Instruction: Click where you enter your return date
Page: home
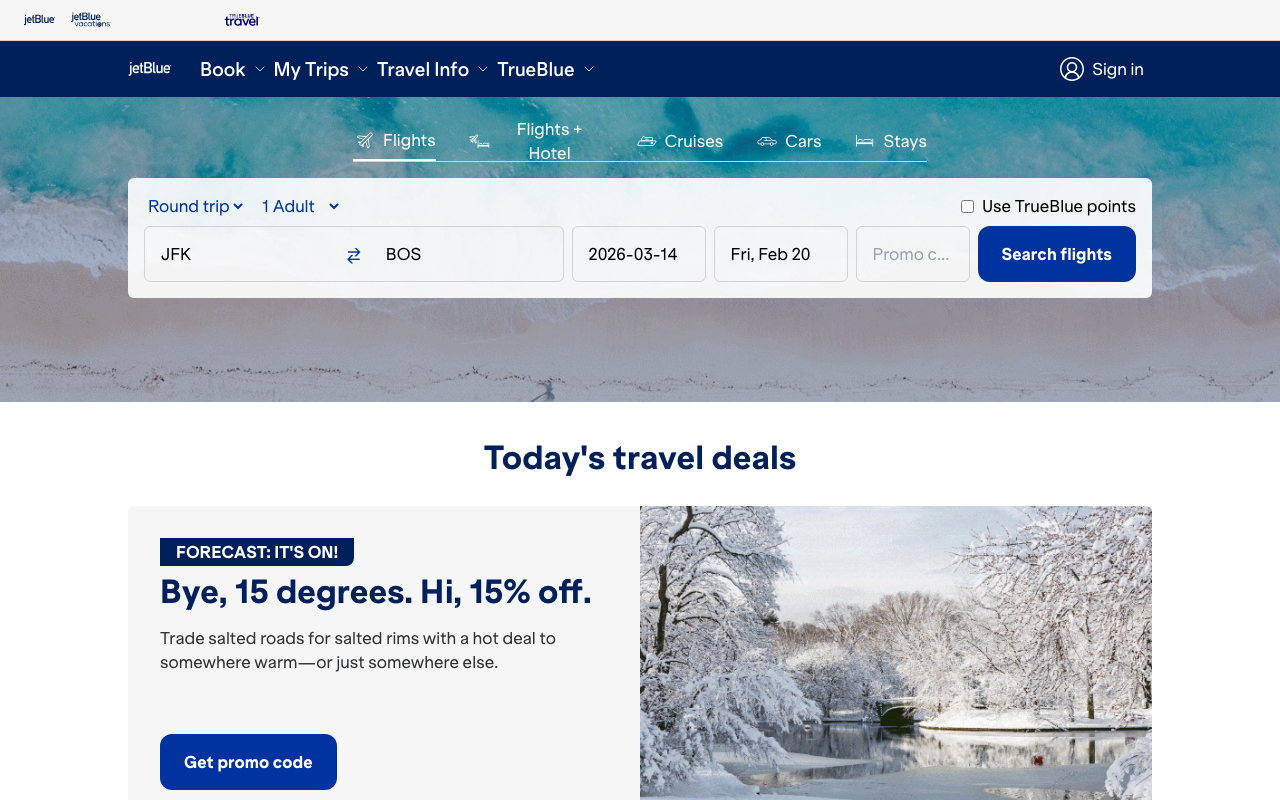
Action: click